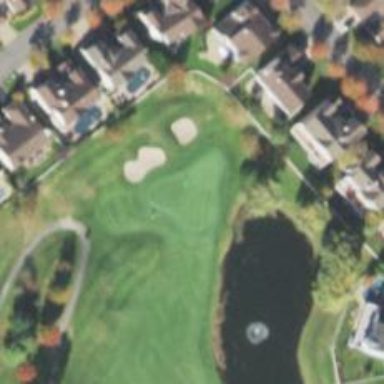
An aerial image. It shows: Golf hole.